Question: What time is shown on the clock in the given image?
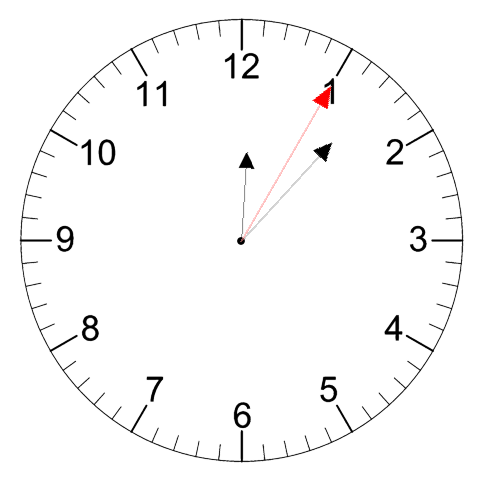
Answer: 12:07:05